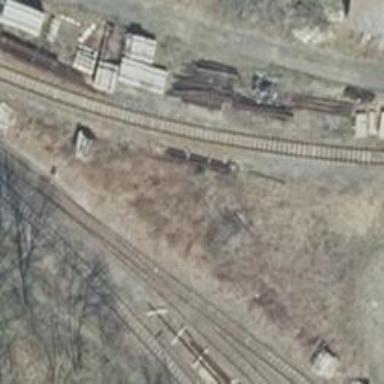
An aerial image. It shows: Railway yard.